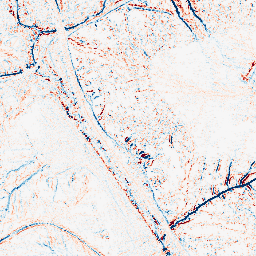
Category: edge_preserving
Decomposition family: median
Decomposition parameters: size: 5
Upsampling method: lanczos
Upsampling parameters: scale: 8
Upsampling scale: 8